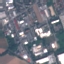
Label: Industrial